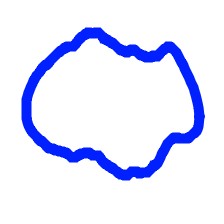
Shape: circle